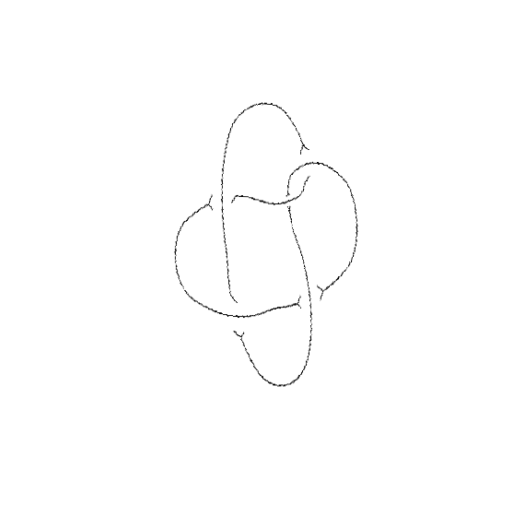
Crossing number: 5